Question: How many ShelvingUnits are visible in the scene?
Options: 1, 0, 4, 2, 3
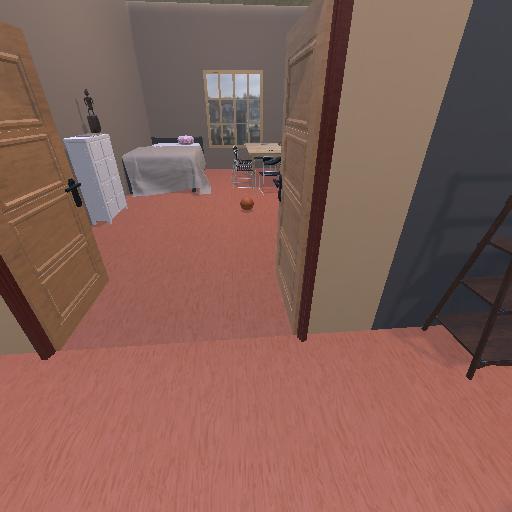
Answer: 1